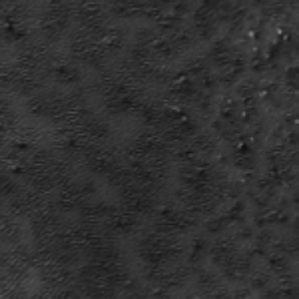
Label: frost